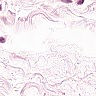
Metastatic tissue present: no